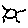
Label: sun